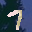
Label: 7